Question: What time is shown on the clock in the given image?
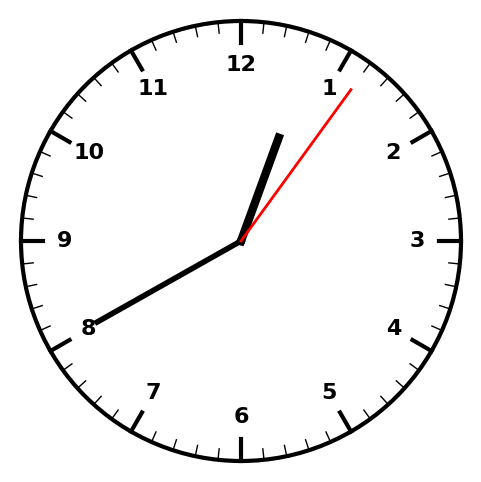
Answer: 12:40:06